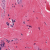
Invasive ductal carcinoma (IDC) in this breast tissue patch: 0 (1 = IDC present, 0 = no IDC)